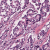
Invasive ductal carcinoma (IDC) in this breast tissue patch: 1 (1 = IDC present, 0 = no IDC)